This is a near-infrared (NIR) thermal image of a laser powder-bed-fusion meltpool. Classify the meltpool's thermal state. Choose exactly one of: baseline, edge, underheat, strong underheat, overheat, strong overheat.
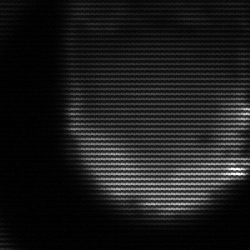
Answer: edge